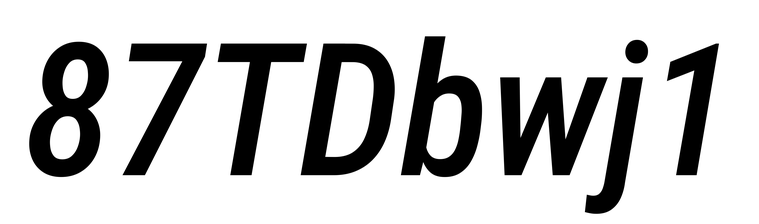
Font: Roboto-Italic_Condensed_Medium_Italic